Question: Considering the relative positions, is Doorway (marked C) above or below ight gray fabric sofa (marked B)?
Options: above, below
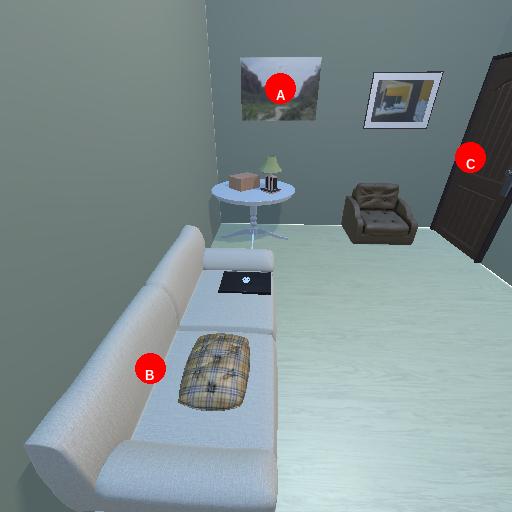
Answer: above